Aerial crown-view tile of a tropical tree (Barro Colorado Island, Panama), acquired 20241112:
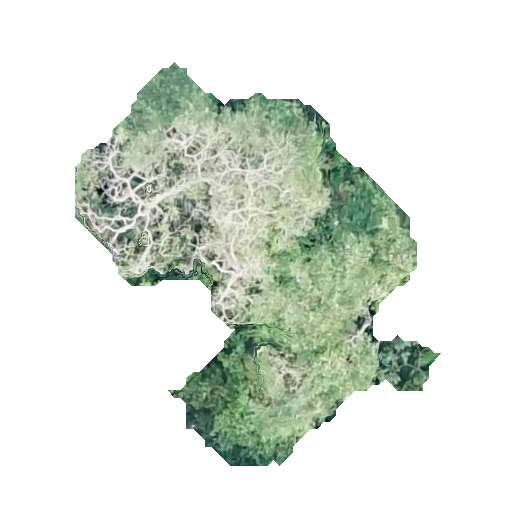
Species: Platypodium elegans
GBIF accepted scientific name: Platypodium elegans
Crown area: 125.161 m²